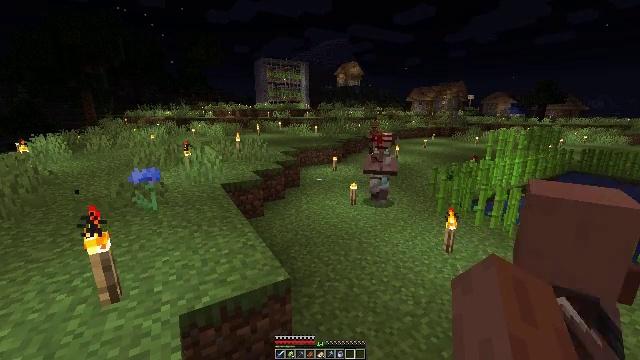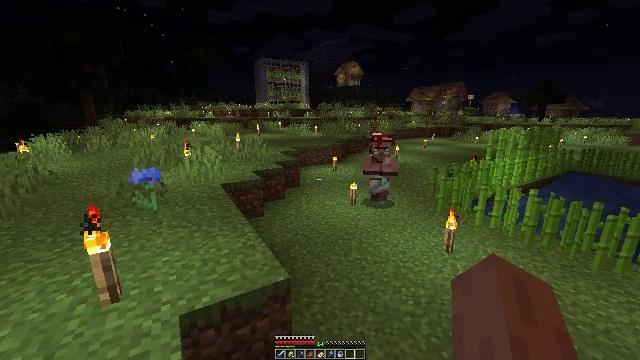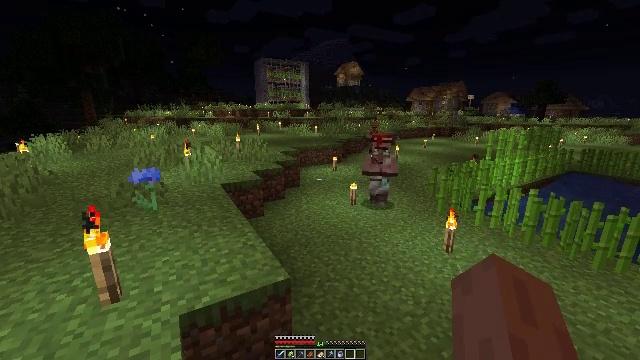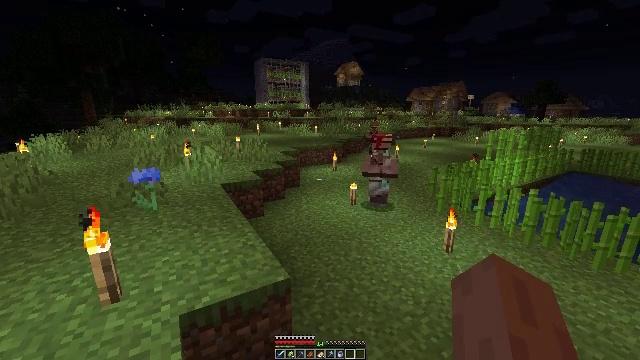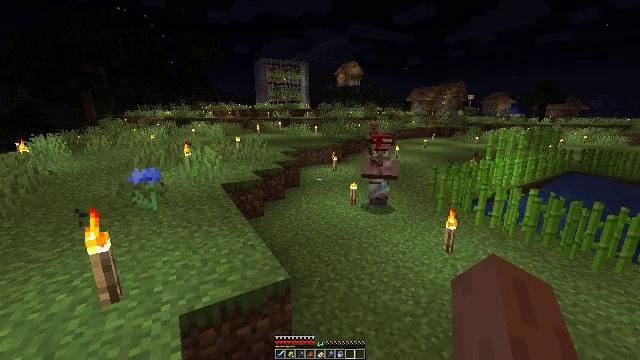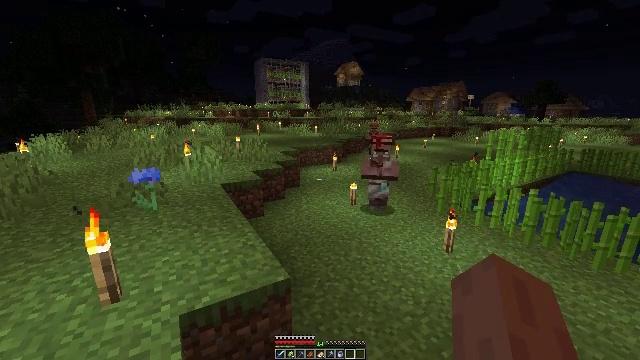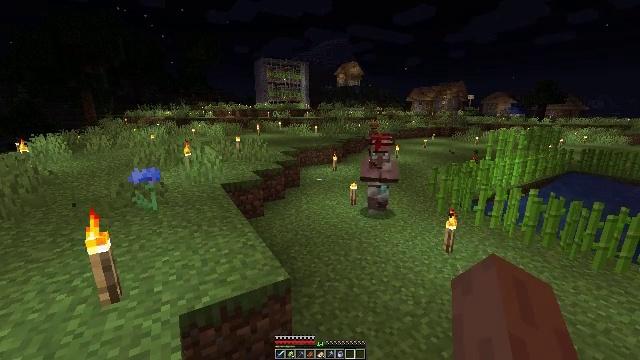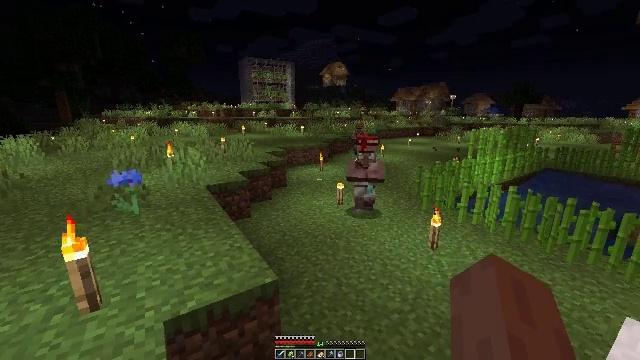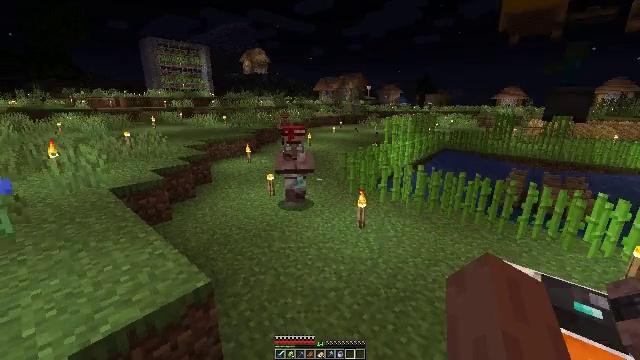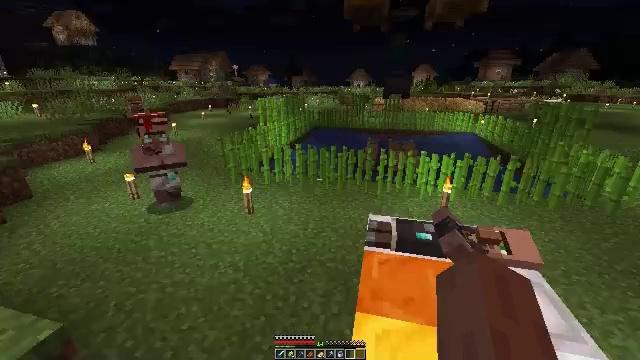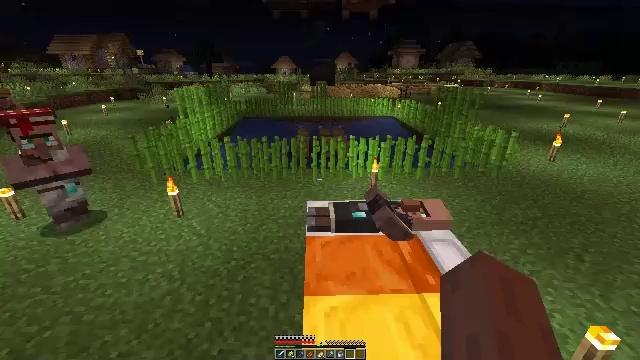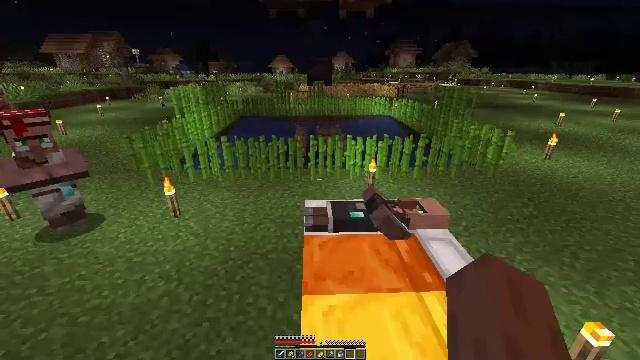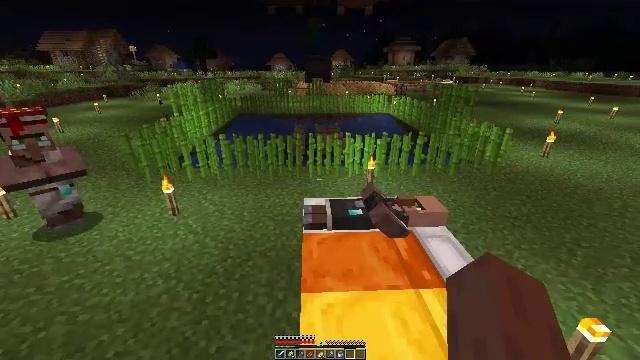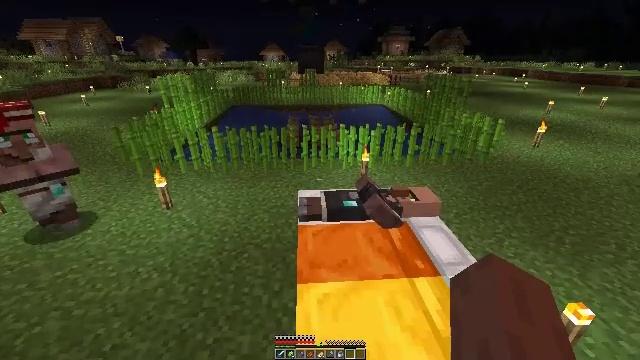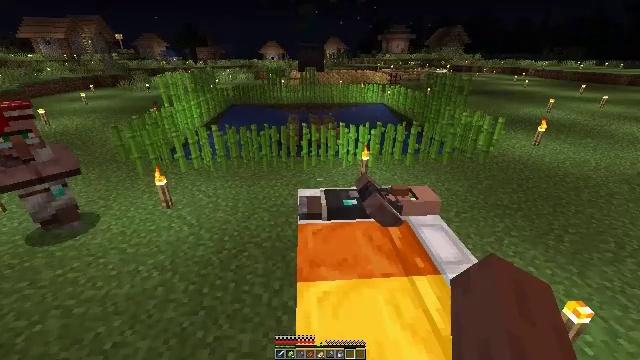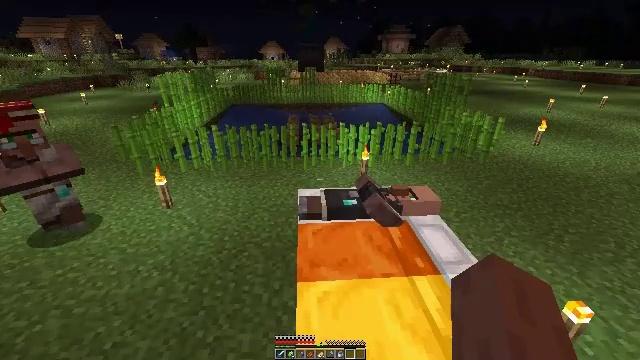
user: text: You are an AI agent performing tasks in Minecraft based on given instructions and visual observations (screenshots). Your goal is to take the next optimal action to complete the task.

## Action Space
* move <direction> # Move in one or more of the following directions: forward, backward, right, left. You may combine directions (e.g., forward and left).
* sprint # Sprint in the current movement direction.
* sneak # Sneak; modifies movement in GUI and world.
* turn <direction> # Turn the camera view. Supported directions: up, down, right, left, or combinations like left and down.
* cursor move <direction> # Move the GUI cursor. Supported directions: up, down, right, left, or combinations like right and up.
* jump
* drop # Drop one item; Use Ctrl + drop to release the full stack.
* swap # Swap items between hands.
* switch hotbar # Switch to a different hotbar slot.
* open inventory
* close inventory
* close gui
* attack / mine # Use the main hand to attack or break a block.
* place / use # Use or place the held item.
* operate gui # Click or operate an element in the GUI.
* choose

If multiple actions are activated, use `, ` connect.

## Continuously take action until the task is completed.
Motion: motion action
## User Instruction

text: Retrieve the white bed for later use.
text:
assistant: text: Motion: no_op
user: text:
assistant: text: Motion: no_op
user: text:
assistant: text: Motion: no_op
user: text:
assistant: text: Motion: no_op
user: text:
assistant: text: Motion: no_op
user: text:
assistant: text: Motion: no_op
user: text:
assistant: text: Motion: turn right
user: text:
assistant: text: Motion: turn right and down
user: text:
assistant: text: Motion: turn right and down
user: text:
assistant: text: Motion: turn right and down
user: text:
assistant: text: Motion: no_op
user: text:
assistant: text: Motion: no_op
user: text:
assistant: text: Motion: turn right and down
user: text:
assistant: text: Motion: no_op
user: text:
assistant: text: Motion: no_op
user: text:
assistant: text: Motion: no_op
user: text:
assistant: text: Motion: no_op
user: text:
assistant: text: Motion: no_op
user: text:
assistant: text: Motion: no_op
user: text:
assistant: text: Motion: no_op
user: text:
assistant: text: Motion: no_op
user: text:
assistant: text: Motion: turn up
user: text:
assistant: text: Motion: no_op
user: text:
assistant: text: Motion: no_op
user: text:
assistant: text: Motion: no_op
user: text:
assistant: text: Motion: no_op
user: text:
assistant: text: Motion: no_op
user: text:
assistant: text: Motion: turn up
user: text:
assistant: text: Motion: turn up
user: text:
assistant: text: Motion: no_op